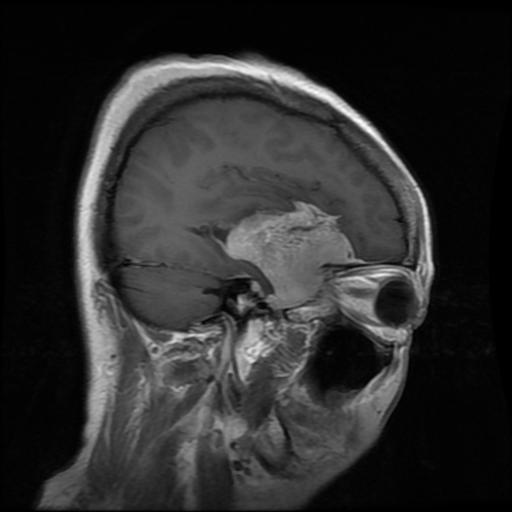
Label: meningioma